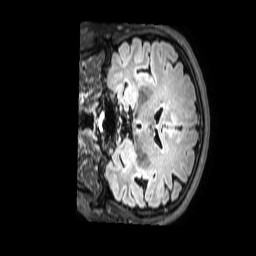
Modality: FLAIR
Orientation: coronal
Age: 56
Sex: male
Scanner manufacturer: philips
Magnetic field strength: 3 T
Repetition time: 4.8 s
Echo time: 0.2795 s